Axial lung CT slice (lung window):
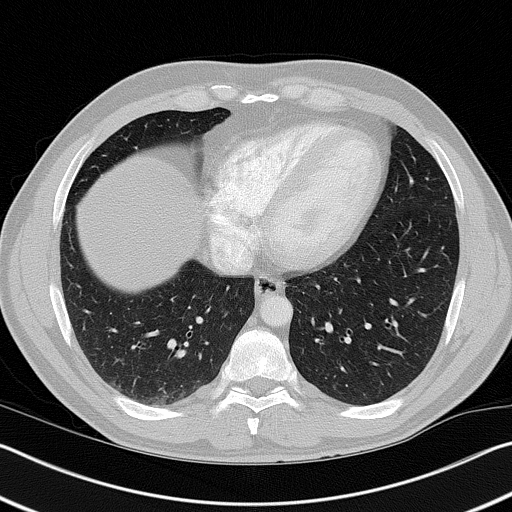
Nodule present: no